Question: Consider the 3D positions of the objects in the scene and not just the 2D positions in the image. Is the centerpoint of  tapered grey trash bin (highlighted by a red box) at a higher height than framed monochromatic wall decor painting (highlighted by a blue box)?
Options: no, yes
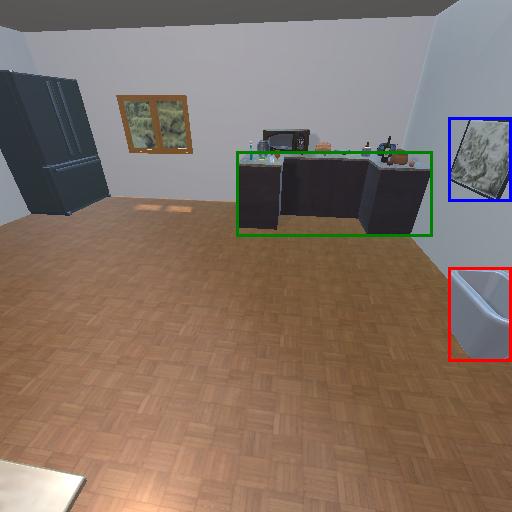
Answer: no